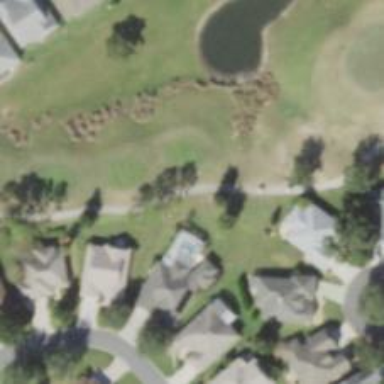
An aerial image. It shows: Path for golf carts.